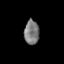
Tissue: lung
Cell type: Endothelial cells
Senescence score: 0.6401
Nuclear area (px): 357
Mean DAPI intensity: 122.087